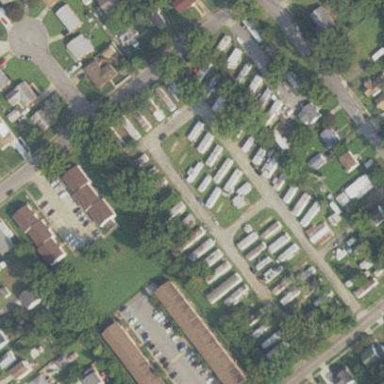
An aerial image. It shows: Residential area known as trailer park.